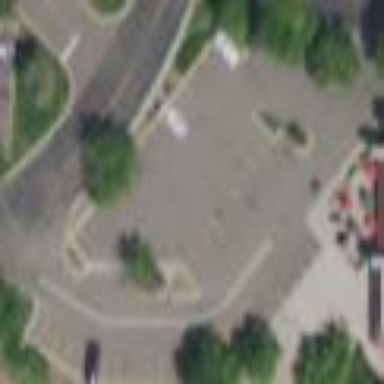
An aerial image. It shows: Parking area.